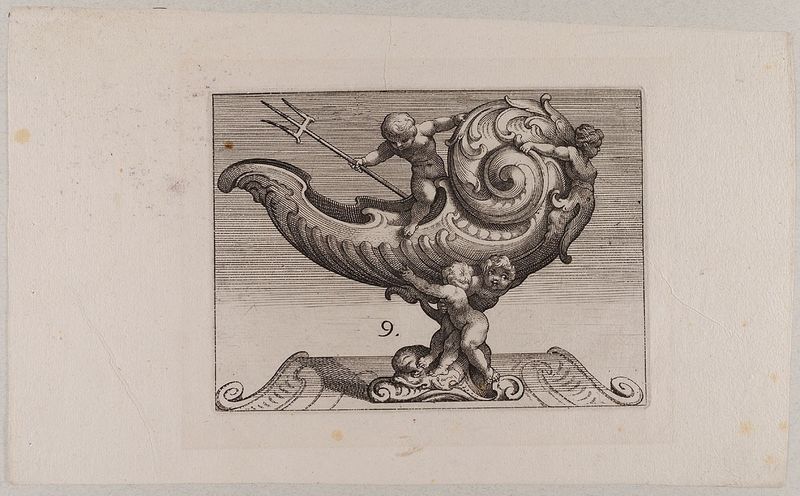
Titel: Blatt 9 aus der Folge 'Newes Schild Büchlein'
Künstler: Lucas Kilian
Standort: Hamburg
Institution: Museum für Kunst und Gewerbe Hamburg
Schlagwörter: schatten, weiß, köpfe, schwarz, ornament, sockel, horn, hände, delphin, papier, grafik, graphik, ornamente, fotografie, photographie, druck, druckgraphik, druckgrafik, stich, schnecke, putten, kupferstich, amoretten, neun, dreizack, gerippt, knorpelwerk, reproduktionen, 9, druckerzeugnisse, 9., gefäß, behälter, tierornamente, ornamentstich, vorlageblätter